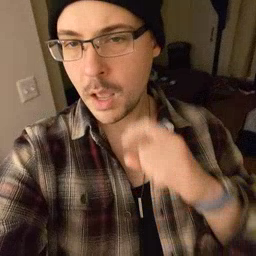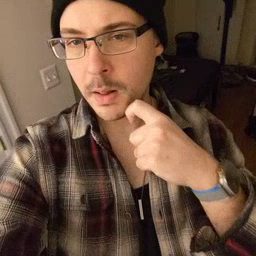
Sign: apple